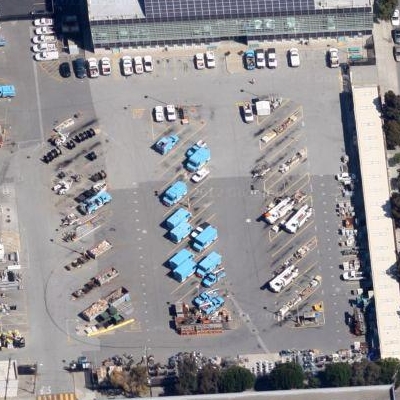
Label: Parking